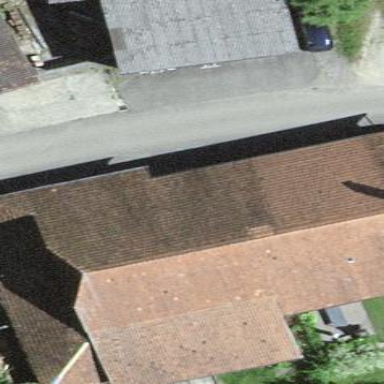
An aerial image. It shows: Farm building.